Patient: sex F, age 68
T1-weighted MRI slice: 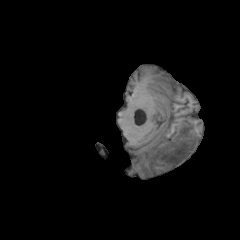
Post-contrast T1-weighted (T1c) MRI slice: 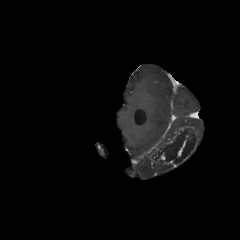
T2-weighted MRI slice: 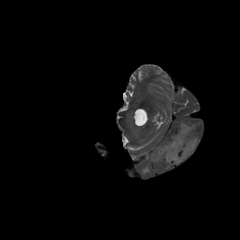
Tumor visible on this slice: yes
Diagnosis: Glioblastoma, IDH-wildtype
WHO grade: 4